Field crop: maize
Growth stage: 2
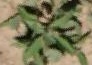
Species: atriplex